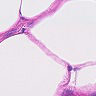
Metastatic tissue present: no